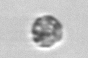
Label: coccolithophorid